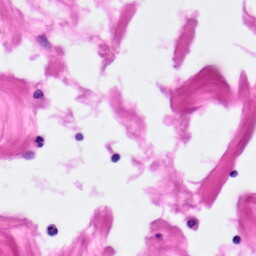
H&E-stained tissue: Pancreatic